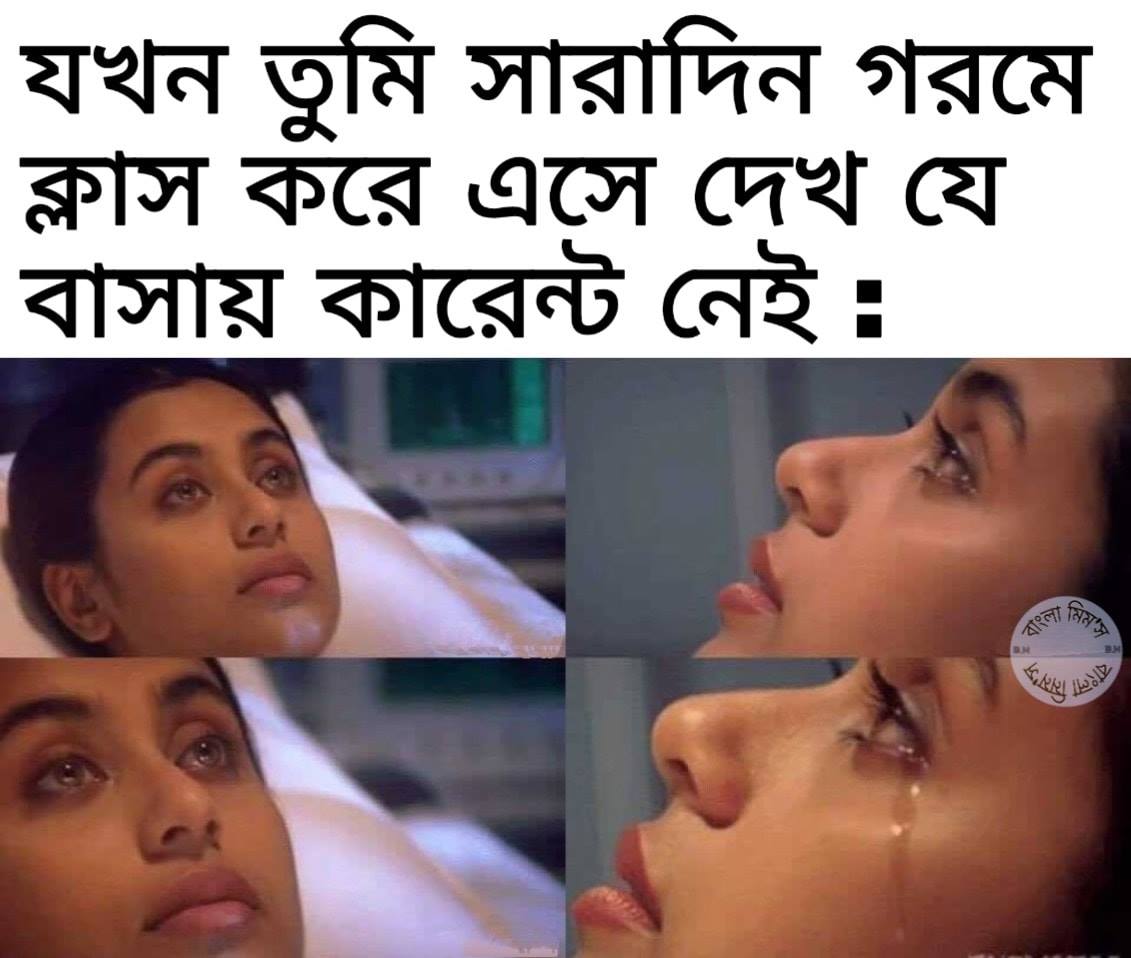
Text: যখন তুুমি সারাদিন গরমে ক্লাস করে এসে দেখ যে বাসায় কারেন্ট নেই:
Label: Non Hate